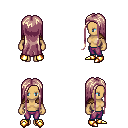
a pixel art fantasy rpg character, female body template, human, tanned skin, leather shoulder armor, magenta pants, white blonde extra-long hairstyle, gold boots, four views (front, back, left, right), 2x2 character sprite sheet, small pixel art, hard edges, no anti-aliasing